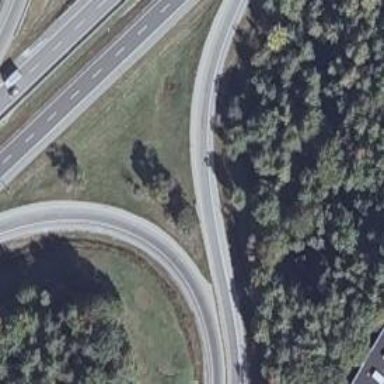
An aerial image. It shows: Asphalt motorway link.